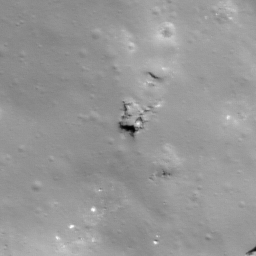
Pit: Oday 2
Host crater: Oday
Host type: impact_melt
Lunar coordinates: latitude -30.946, longitude 158.064